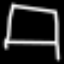
Label: bed